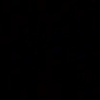
Label: space